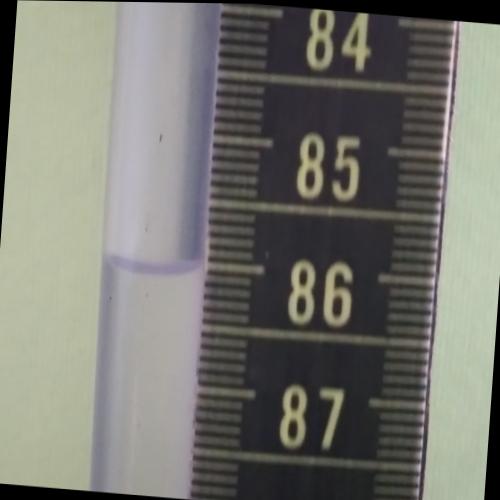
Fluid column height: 86.0 cm